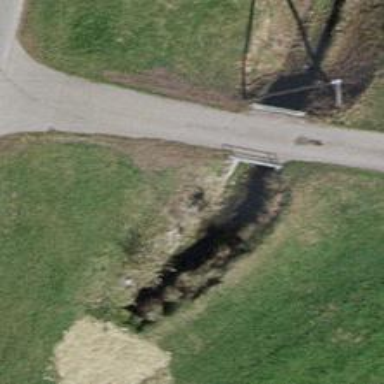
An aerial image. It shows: Service road that crosses over bridge.